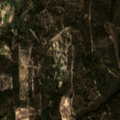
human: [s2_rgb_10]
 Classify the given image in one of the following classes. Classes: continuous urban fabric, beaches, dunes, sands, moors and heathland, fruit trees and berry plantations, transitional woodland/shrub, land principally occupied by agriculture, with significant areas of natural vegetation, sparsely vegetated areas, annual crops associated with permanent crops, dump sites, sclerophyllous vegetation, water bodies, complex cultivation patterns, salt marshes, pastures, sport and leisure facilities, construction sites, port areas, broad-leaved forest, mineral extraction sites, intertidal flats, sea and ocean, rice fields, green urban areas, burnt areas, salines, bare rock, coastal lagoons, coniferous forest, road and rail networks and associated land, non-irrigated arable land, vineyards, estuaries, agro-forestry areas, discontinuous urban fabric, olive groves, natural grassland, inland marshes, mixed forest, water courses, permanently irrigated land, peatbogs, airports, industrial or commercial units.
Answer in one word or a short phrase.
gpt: land principally occupied by agriculture, with significant areas of natural vegetation, agro-forestry areas, broad-leaved forest